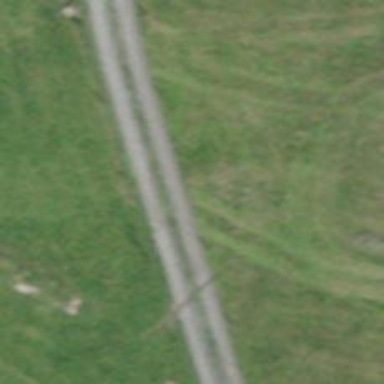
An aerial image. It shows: Gravel service road.